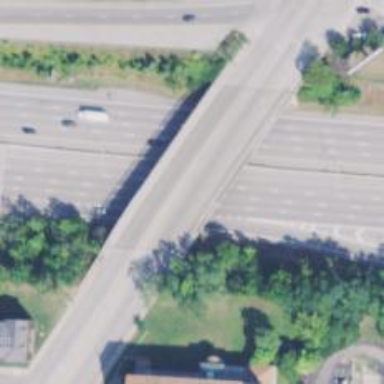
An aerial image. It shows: Motorway.